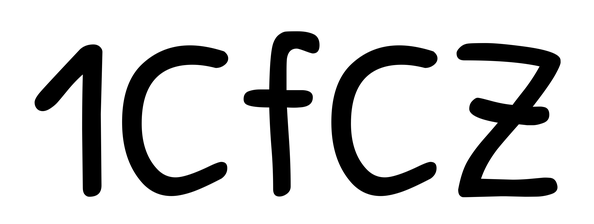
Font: PatrickHand-Regular